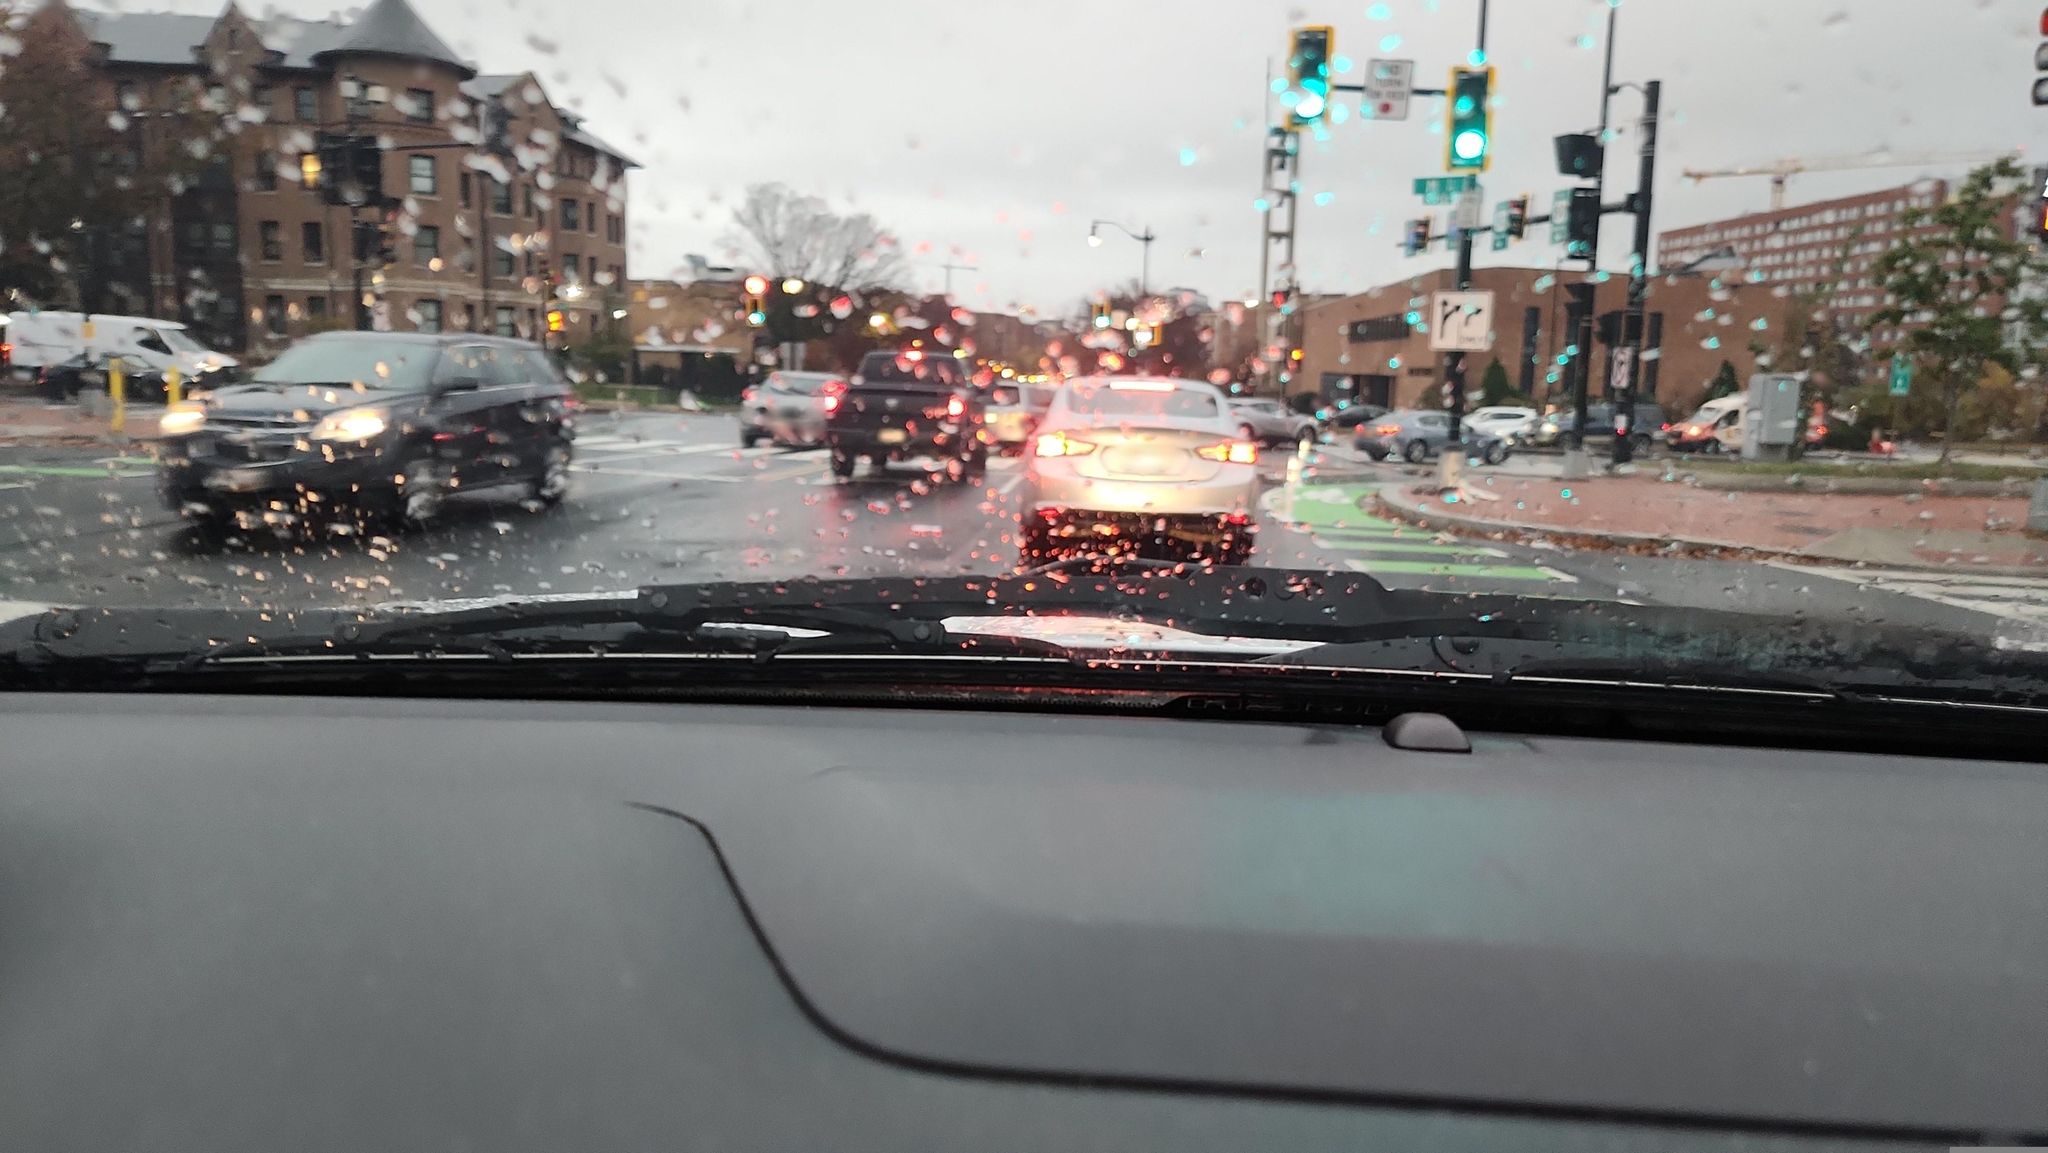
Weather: rainy
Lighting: day
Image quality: slightly poor
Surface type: driving surface
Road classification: cycleway
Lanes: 4
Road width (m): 1
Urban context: urban centre
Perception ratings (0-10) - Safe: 6.81, Lively: 8.08, Beautiful: 1.45, Boring: 0.98, Depressing: 2.95, Wealthy: 3.2